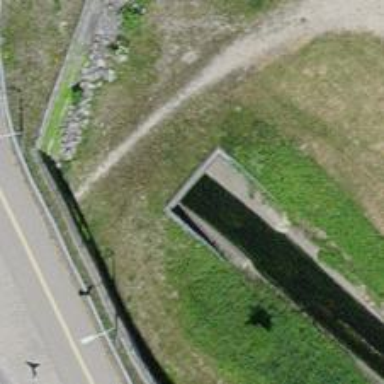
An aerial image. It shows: Tunnel underpassing drain waterway.